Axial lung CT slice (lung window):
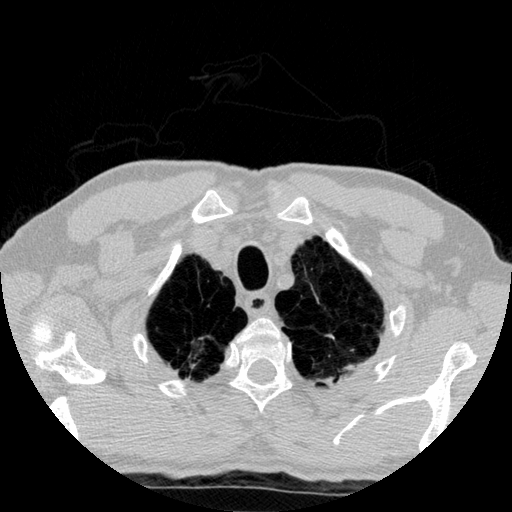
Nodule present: no